Interaction volume radius: 5 \u00c5
Interaction volume height: 20 \u00c5
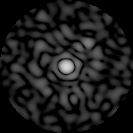
Disorder parameter: 0.8932